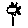
Label: flower